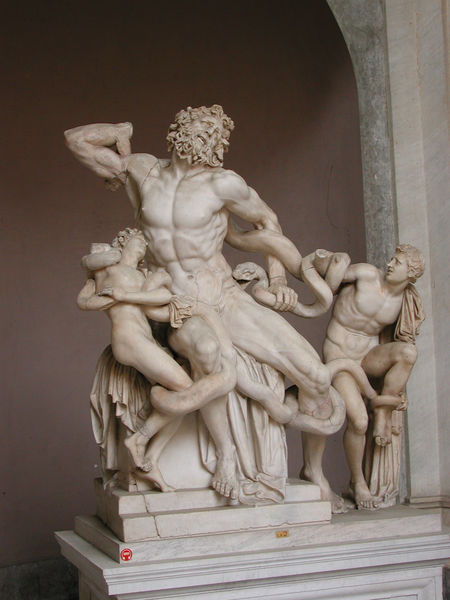
Titel: Laokoon-Gruppe
Künstler: Hagesandros
Institution: Rom, Palazzi Vaticani, Museo Pio-Clementino
Schlagwörter: akt, gott, mann, nackt, weiß, menschen, marmor, männer, tuch, bart, schnurrbart, mensch, sockel, figur, locken, kinder, skulptur, statue, weis, bank, plastik, plinthe, antike, nakt, schlange, stark, griechisch, priester, söhne, römisch, klammern, laokoon, bard, schnurbard, 'marmor